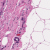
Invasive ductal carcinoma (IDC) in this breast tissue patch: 0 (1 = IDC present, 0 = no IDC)